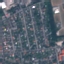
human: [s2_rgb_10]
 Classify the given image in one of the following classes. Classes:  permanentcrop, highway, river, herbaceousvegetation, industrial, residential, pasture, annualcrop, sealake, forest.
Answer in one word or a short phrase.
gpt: Residential